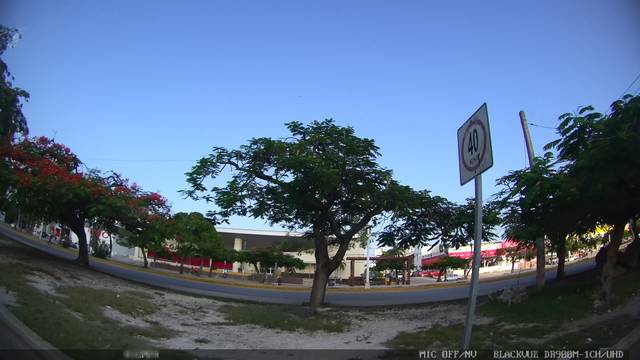
Region: Mexico
Coordinates: 21.167, -86.826